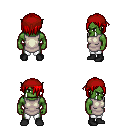
a pixel art fantasy rpg character, male body template, orc, green skin, white tunic, white pants, red bangs hairstyle, red bandana, black shoes, four views (front, back, left, right), 2x2 character sprite sheet, small pixel art, hard edges, no anti-aliasing